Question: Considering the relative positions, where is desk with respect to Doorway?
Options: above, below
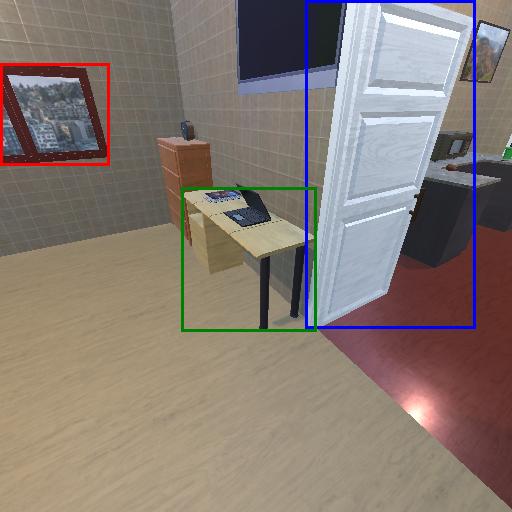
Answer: above